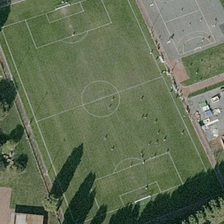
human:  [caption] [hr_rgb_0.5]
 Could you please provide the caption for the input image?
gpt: many people are in a playground near some green trees .

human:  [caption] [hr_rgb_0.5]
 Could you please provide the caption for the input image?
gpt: many people are in a playground near some green trees .

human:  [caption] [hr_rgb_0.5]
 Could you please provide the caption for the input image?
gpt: many people are in a playground near some green trees .

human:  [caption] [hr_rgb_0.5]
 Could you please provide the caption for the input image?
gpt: many people are in a playground near some green trees .

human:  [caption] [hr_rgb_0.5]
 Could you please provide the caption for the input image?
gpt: many people are in a playground near some green trees .